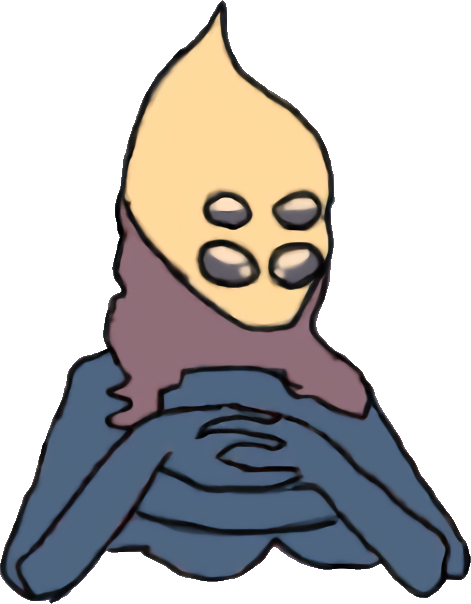
Label: 5_Abusive_Wife